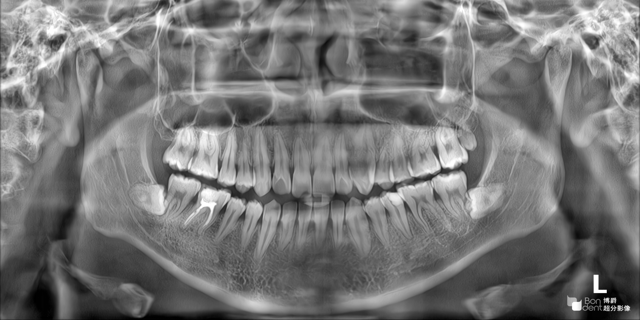
adult